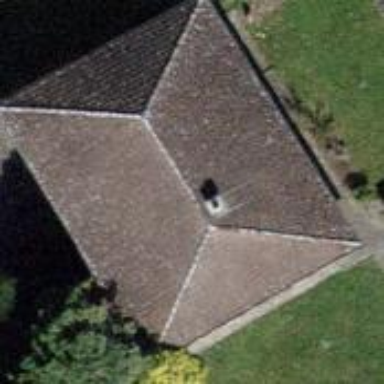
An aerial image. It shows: Building with hipped roof shape.